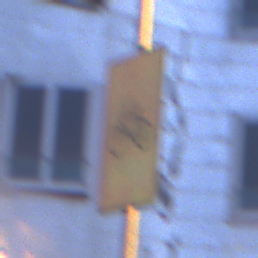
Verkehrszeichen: RadverkehrOhnePfeilsymbol
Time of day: Night
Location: Outdoor (Urban)
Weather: PartlyCloudy
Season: NotSpecified
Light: Artificial